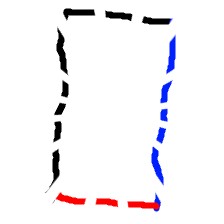
Shape: rectangle